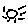
Label: sun